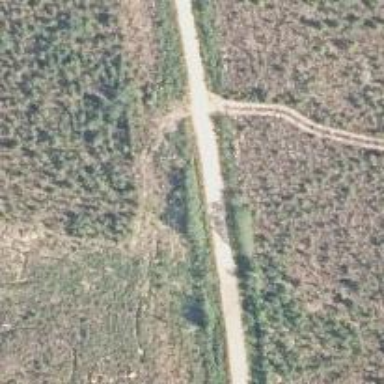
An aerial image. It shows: Unclassified road.